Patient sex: M
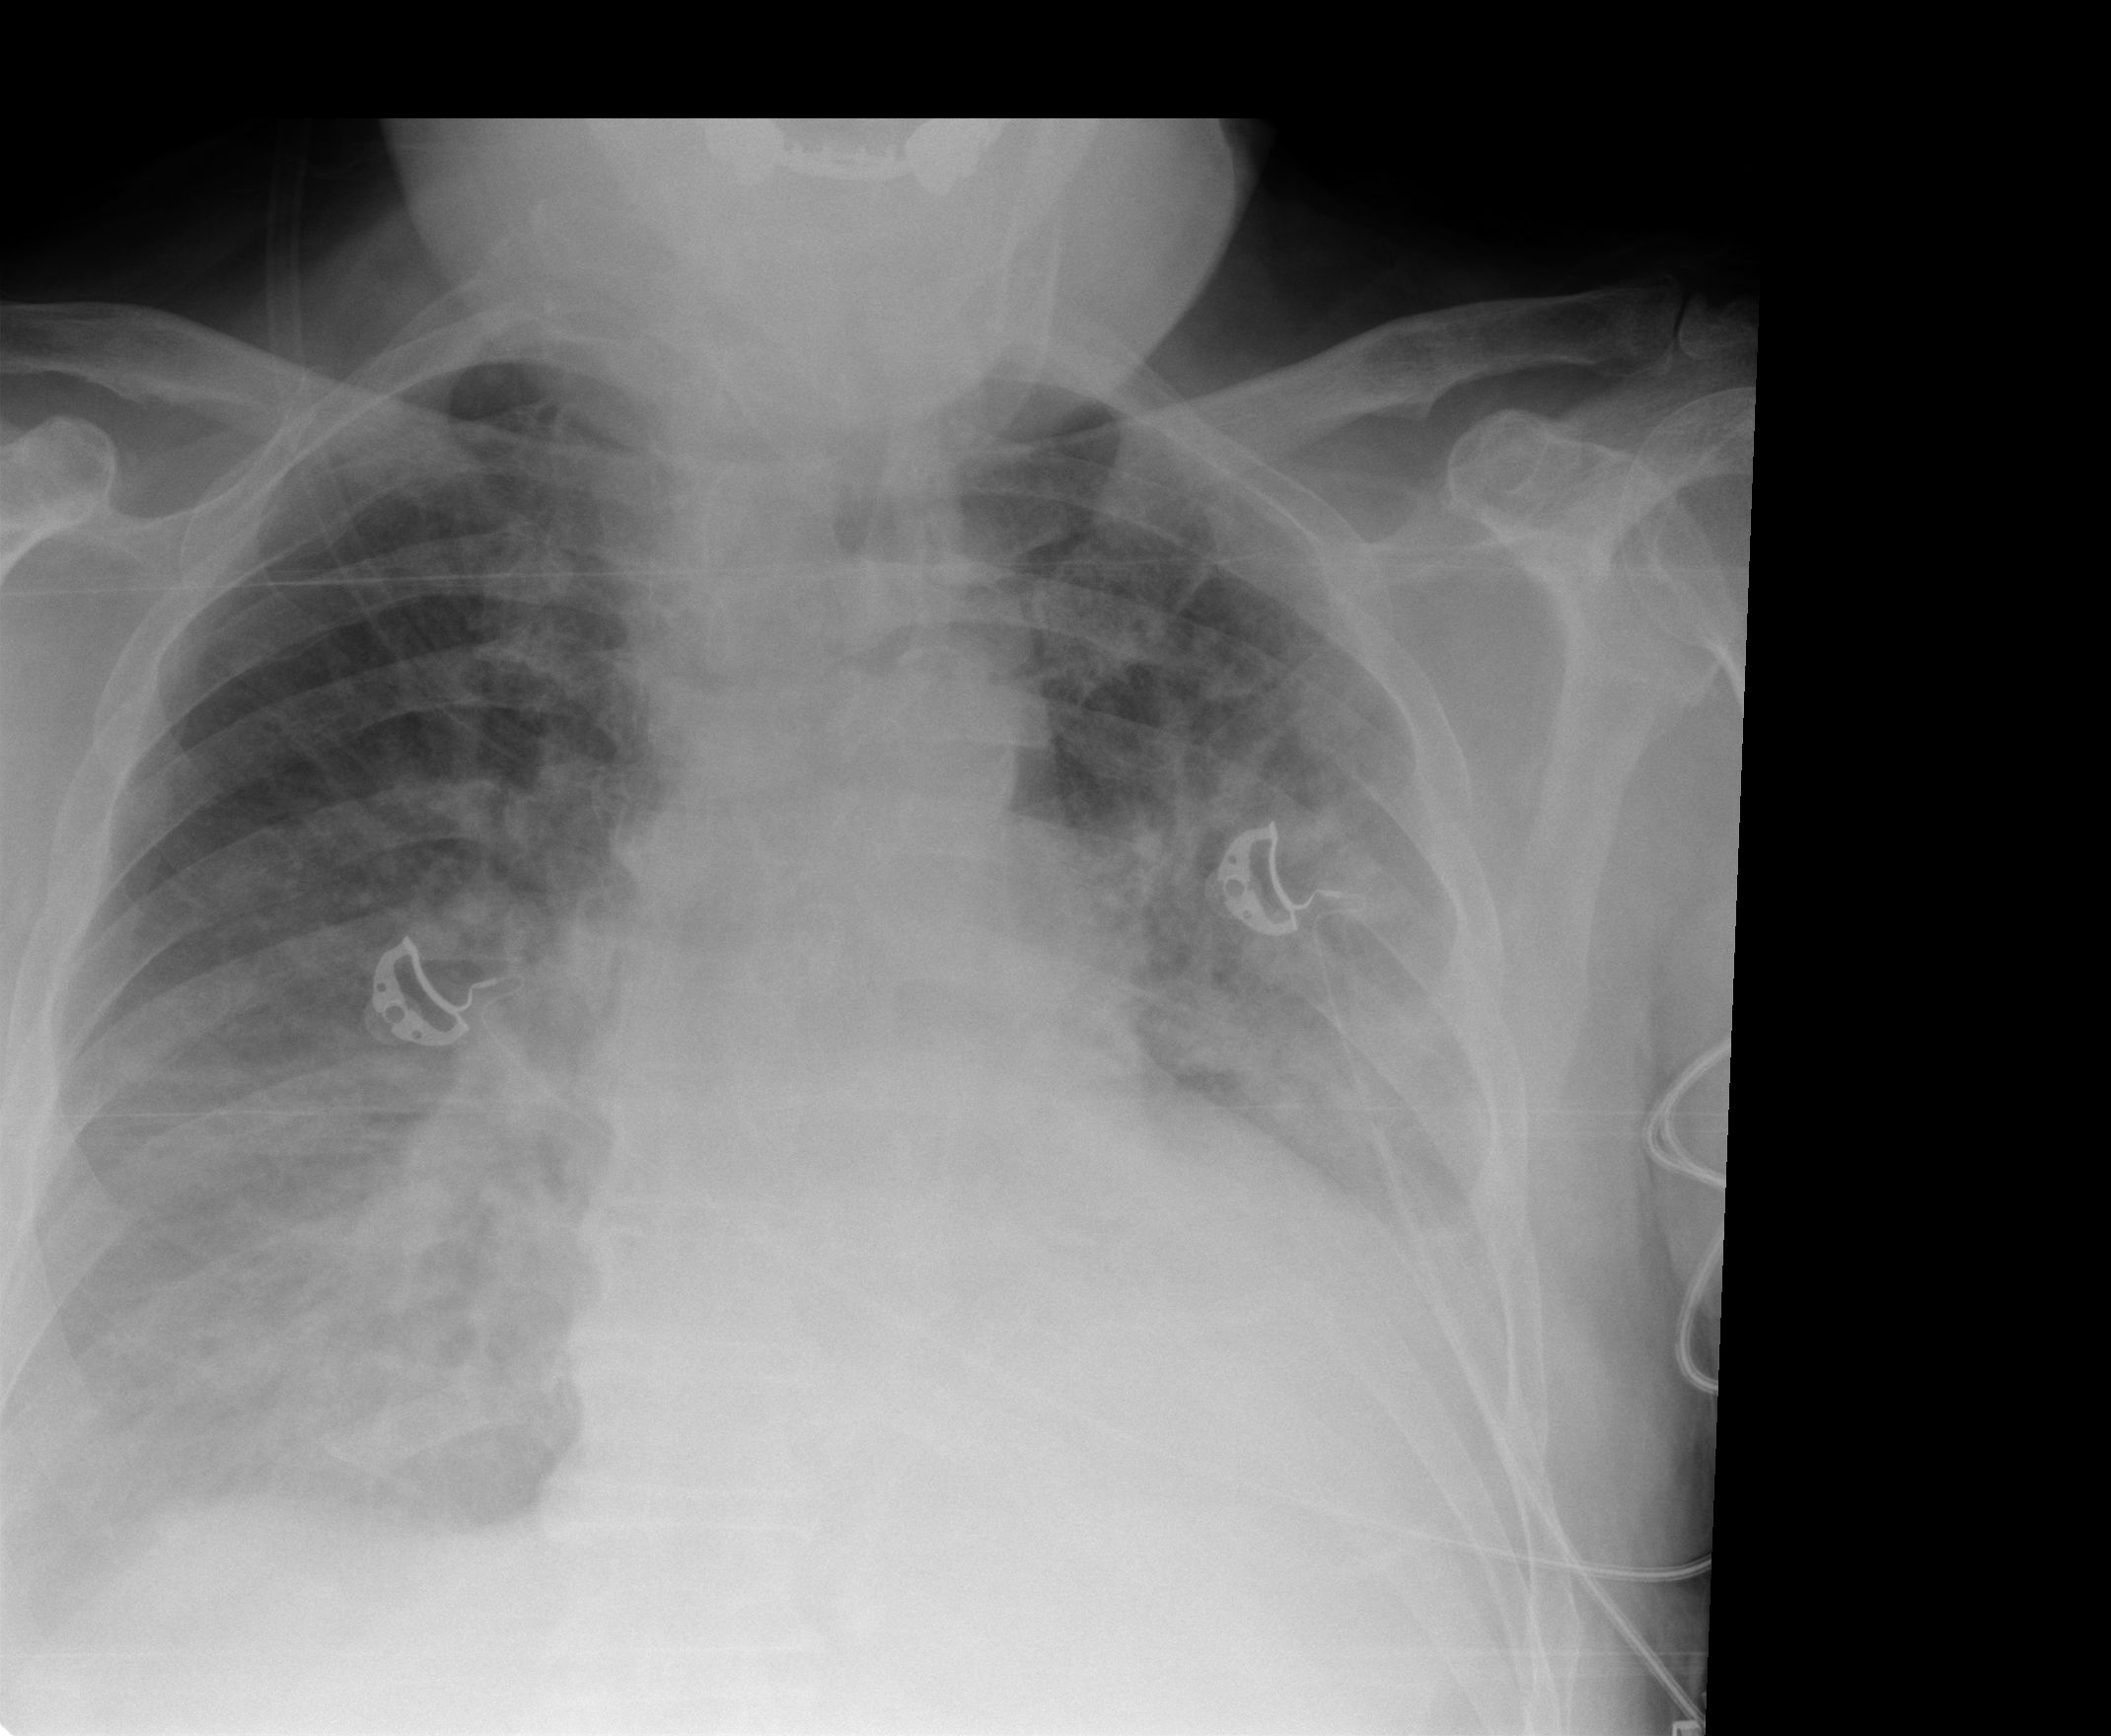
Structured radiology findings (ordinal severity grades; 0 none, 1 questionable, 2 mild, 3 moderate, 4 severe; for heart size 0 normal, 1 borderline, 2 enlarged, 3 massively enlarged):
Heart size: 2
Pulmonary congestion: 2
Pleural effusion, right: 2
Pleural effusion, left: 2
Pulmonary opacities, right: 2
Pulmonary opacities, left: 2
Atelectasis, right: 0
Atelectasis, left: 2